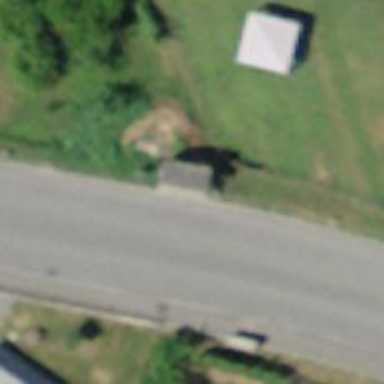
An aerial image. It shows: Bus stop with shelter.